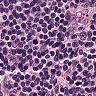
Metastatic tissue present: no